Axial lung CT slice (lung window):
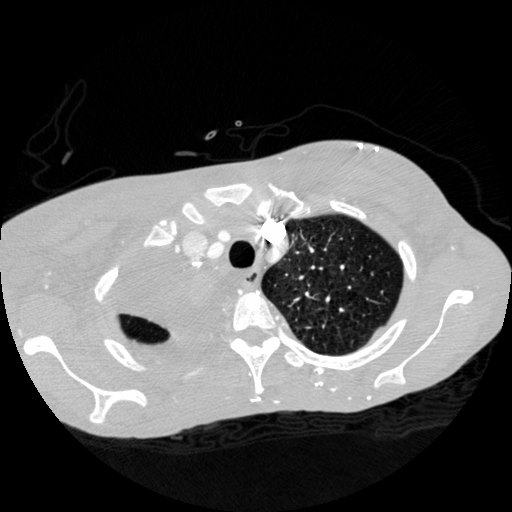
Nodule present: no